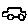
Label: car